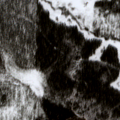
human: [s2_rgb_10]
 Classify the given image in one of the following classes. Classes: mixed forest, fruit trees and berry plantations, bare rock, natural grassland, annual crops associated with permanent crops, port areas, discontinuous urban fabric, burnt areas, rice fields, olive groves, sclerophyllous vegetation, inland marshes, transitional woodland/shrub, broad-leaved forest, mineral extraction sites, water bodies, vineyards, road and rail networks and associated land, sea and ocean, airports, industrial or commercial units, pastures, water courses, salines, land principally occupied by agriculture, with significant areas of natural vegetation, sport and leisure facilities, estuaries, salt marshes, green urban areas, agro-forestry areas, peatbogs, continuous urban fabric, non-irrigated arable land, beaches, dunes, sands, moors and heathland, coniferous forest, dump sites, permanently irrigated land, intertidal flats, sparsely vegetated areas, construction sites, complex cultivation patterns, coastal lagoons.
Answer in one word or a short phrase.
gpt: mixed forest, transitional woodland/shrub